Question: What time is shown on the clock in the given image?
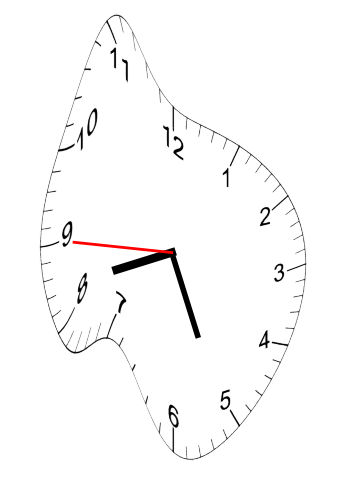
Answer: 08:25:45